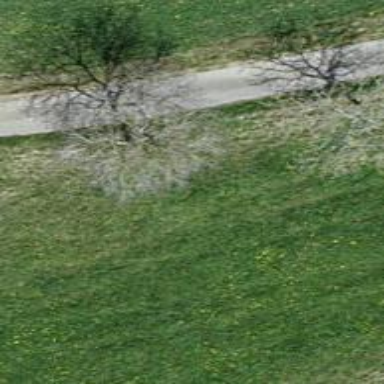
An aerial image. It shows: Beautiful tree in nature.